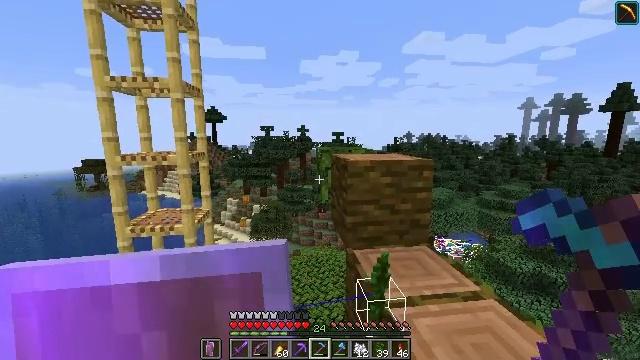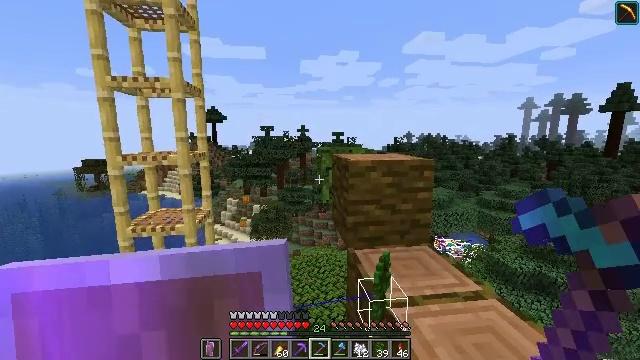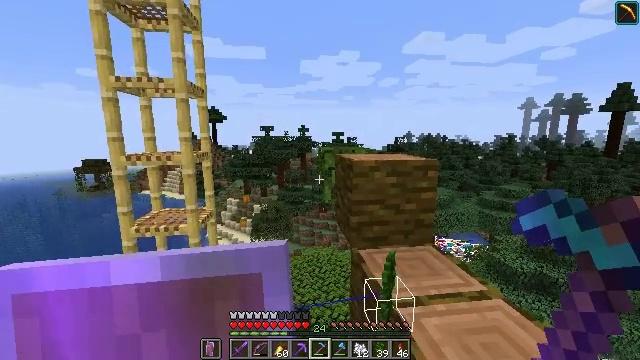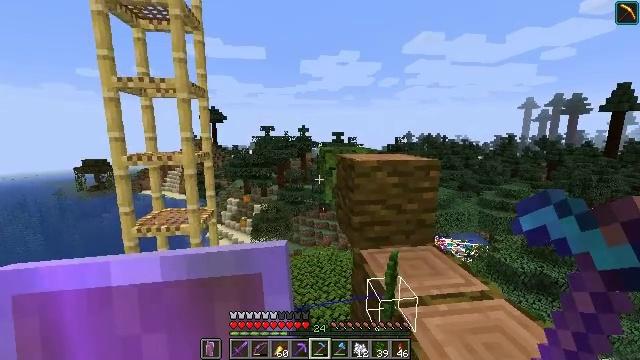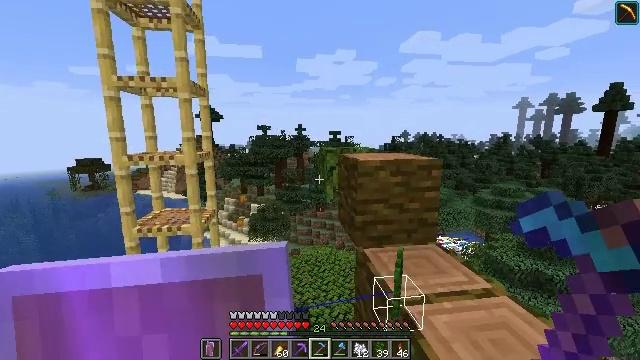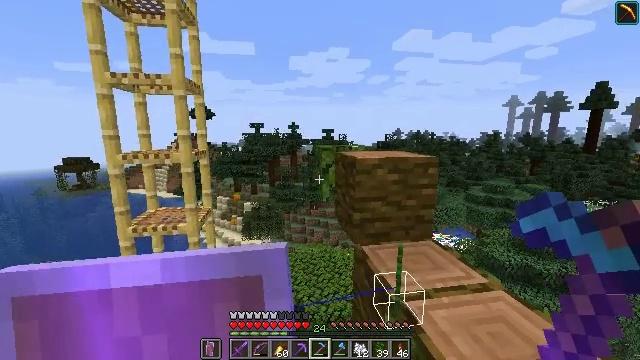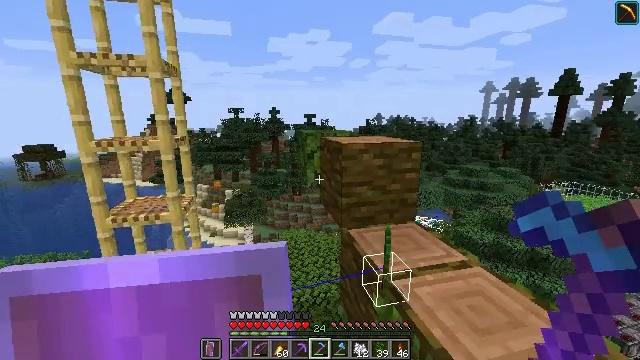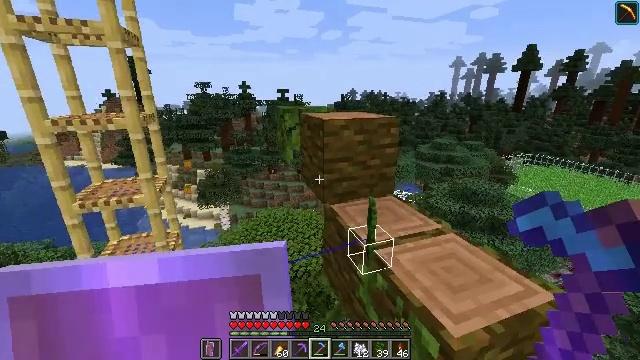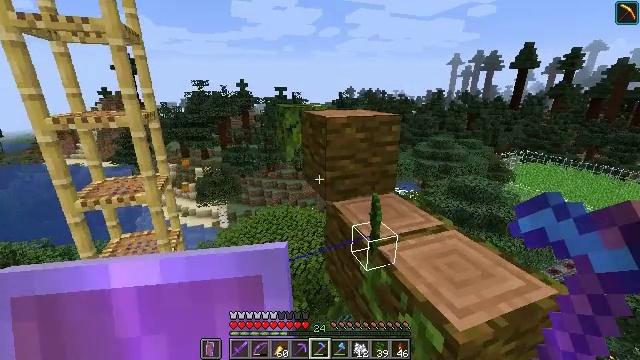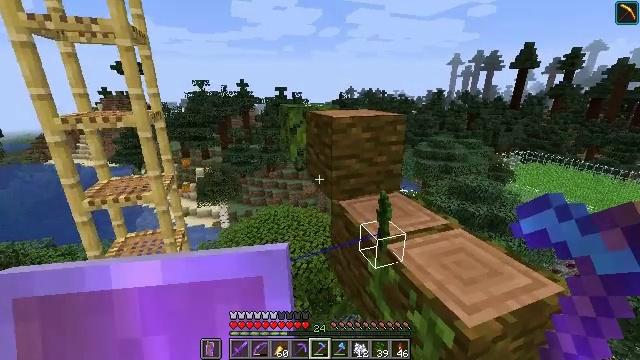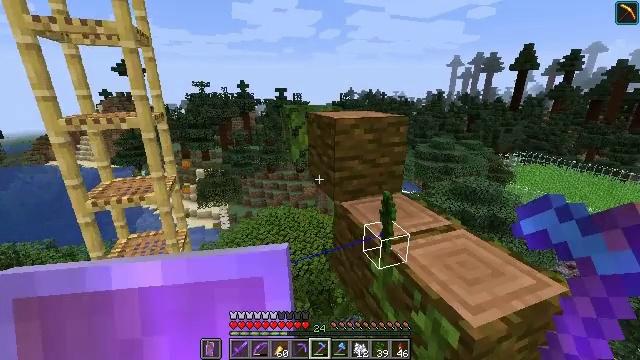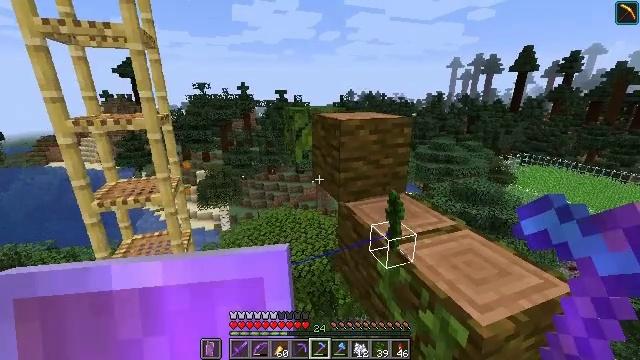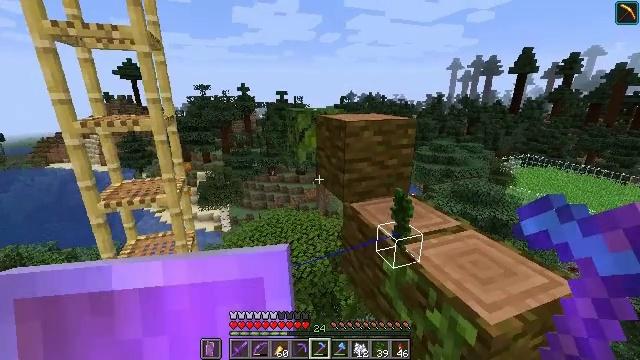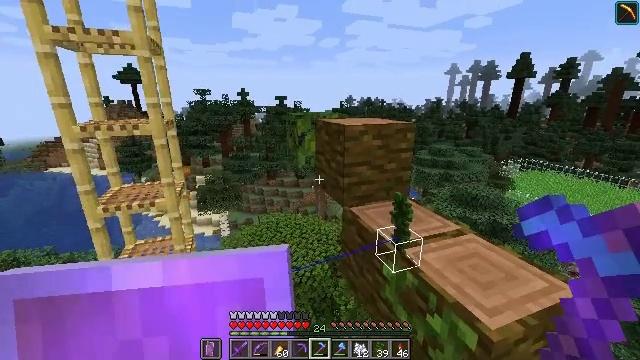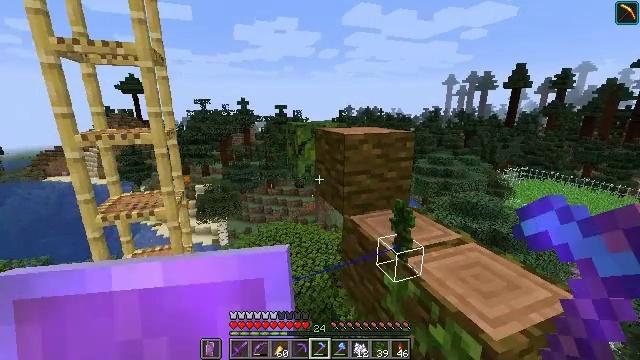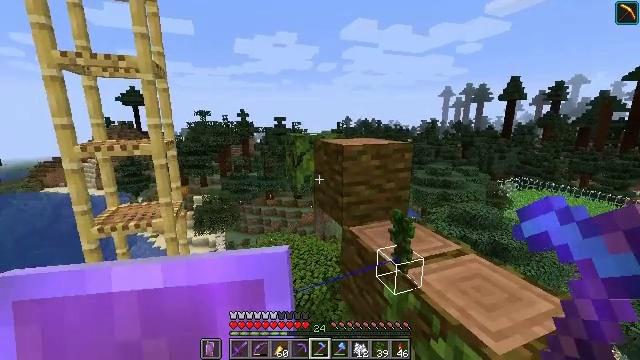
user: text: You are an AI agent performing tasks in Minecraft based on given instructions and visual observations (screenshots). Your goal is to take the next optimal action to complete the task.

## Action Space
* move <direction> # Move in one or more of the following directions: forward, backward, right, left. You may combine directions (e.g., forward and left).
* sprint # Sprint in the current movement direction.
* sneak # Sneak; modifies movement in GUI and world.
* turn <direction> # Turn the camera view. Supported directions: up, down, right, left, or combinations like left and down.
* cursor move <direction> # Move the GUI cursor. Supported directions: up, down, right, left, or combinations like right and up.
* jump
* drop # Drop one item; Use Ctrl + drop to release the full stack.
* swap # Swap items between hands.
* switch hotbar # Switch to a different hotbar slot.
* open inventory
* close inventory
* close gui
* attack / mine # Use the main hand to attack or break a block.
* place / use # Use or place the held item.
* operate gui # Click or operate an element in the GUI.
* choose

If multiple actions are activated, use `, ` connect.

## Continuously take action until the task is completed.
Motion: motion action
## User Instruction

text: Clear the jungle leaves to make way.
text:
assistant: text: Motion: move left, sneak
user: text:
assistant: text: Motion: move left, sneak
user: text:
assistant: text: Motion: move left, sneak
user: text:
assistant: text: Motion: move left, sneak
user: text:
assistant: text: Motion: move left, sneak, turn right
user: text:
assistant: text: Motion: move left, sneak, turn right and down
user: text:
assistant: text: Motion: move left, sneak, turn right and down
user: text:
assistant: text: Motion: move left, sneak
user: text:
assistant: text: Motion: move left, sneak
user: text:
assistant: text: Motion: move left, sneak
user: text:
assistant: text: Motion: move left, sneak
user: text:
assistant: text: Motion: move left, sneak
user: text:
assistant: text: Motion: move left, sneak
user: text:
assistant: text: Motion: move left, sneak, turn up
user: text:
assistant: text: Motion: move left, sneak, turn up
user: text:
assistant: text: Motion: move left, sneak, turn up
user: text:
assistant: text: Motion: move left, sneak, turn up
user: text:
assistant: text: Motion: sneak, turn up
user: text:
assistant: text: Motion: sneak
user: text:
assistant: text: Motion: move forward, sneak, attack / mine
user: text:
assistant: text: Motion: move forward, sneak, attack / mine
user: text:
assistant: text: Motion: move forward, sneak, attack / mine
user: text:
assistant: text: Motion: move forward, sneak, turn left, attack / mine
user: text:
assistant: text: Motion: move forward, sneak, turn left and down, attack / mine
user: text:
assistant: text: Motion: move forward, sneak, turn left, attack / mine
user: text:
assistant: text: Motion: move forward, sneak, attack / mine
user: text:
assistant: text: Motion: move forward, sneak, attack / mine
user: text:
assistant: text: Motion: move forward, sneak, attack / mine
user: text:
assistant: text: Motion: move forward, sneak, attack / mine
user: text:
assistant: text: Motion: move forward, sneak, attack / mine